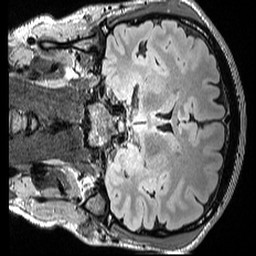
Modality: FLAIR
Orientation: coronal
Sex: male